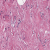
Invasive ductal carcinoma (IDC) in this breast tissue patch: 0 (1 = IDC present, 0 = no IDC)